Interaction volume radius: 5 \u00c5
Interaction volume height: 10 \u00c5
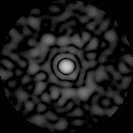
Disorder parameter: 0.8413